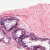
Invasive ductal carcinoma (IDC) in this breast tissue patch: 0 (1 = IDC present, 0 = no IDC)